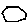
Label: hexagon